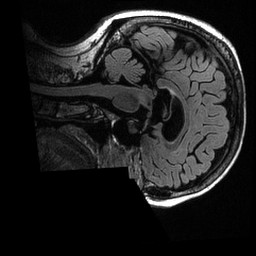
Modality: T2w
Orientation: sagittal
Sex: female
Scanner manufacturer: ge
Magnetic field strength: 3 T
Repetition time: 6 s
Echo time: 0.1268 s